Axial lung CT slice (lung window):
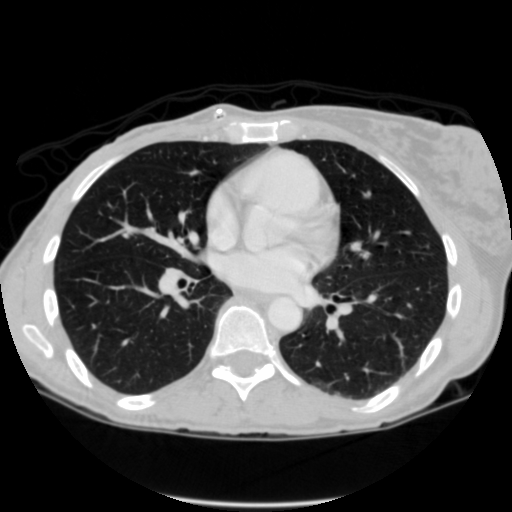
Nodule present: no